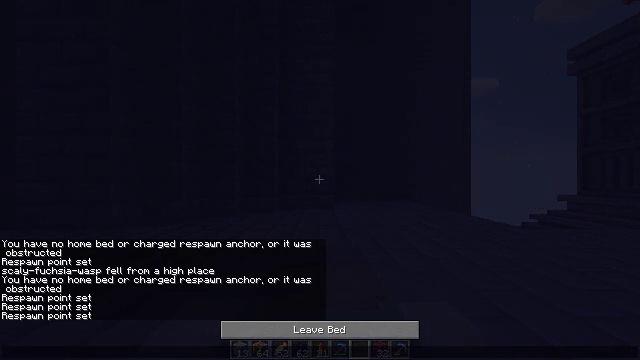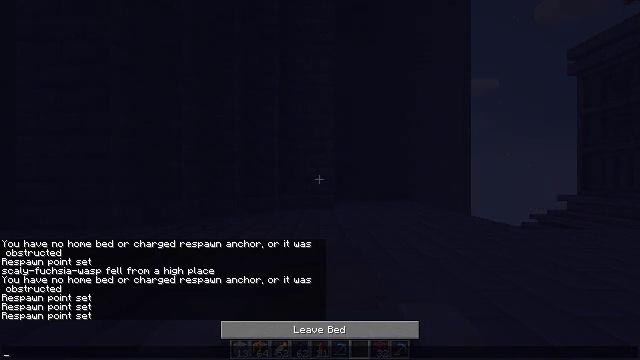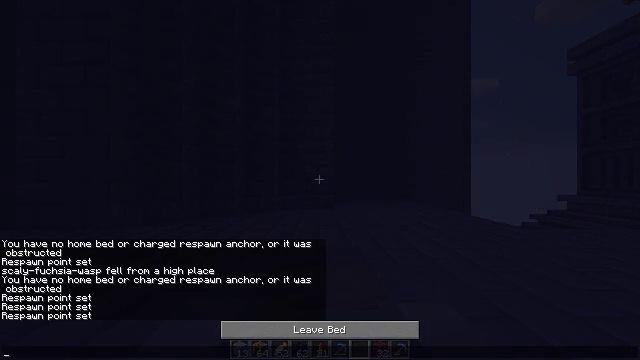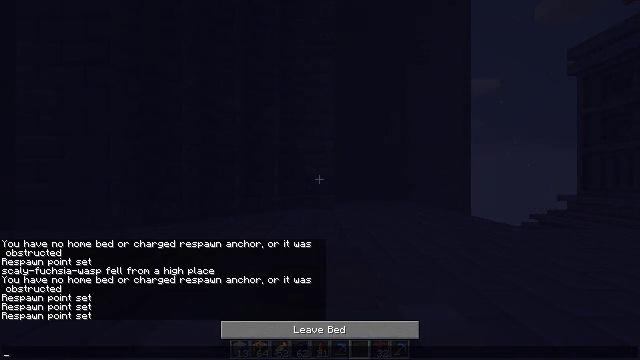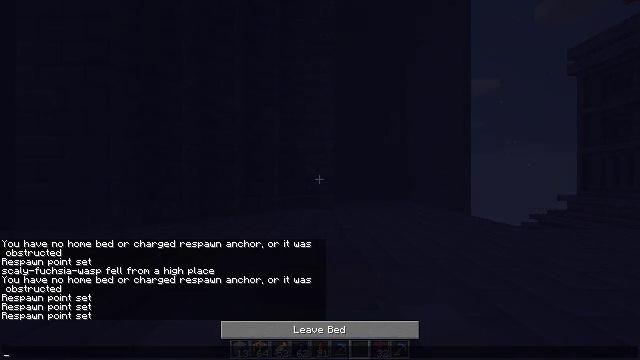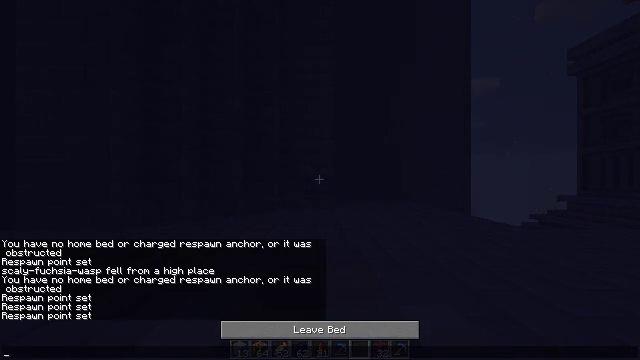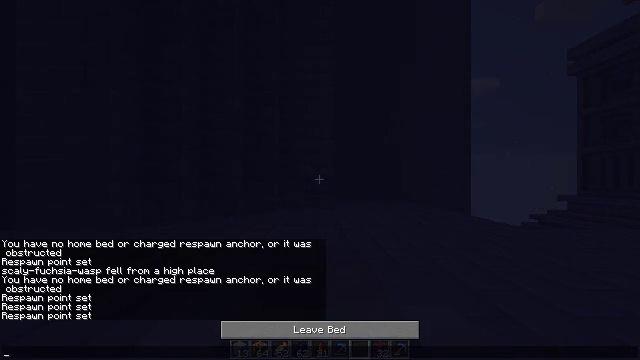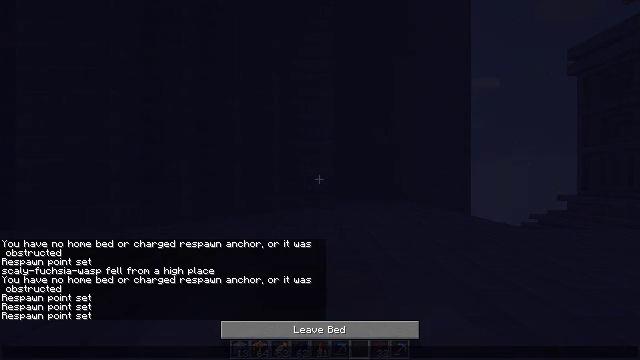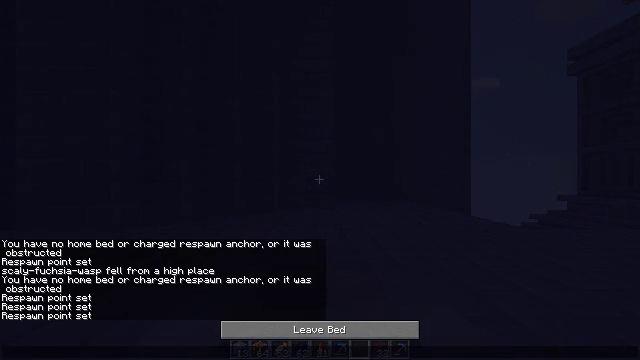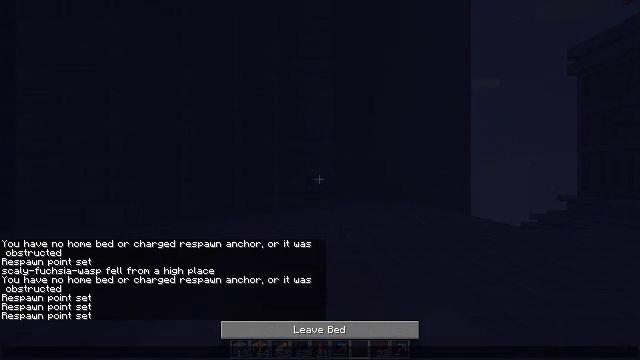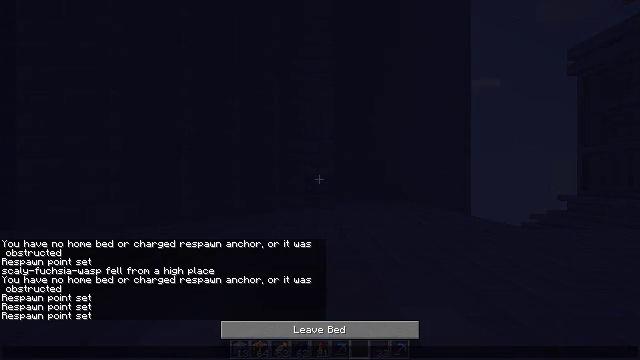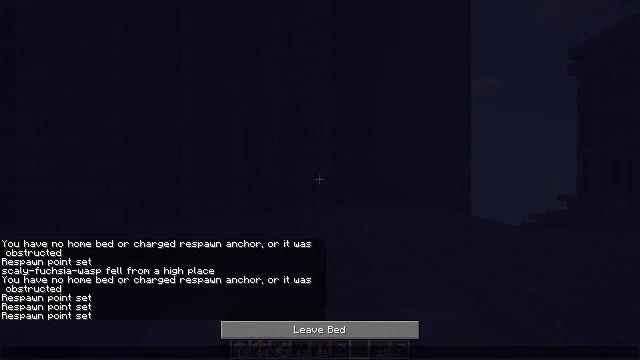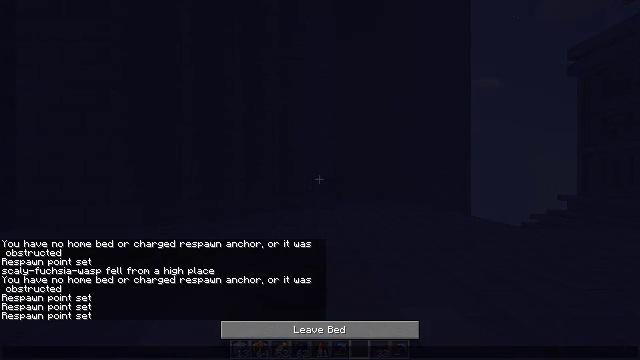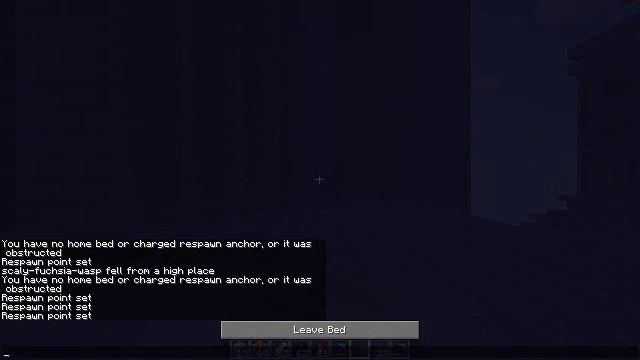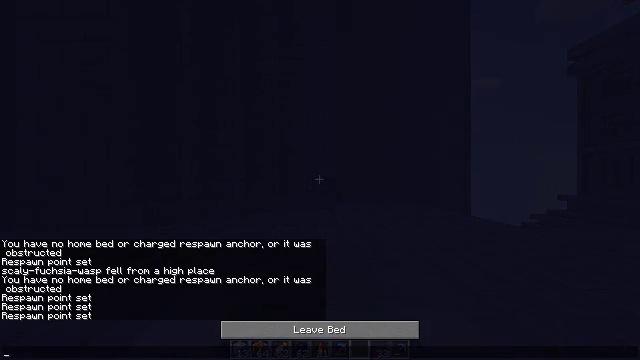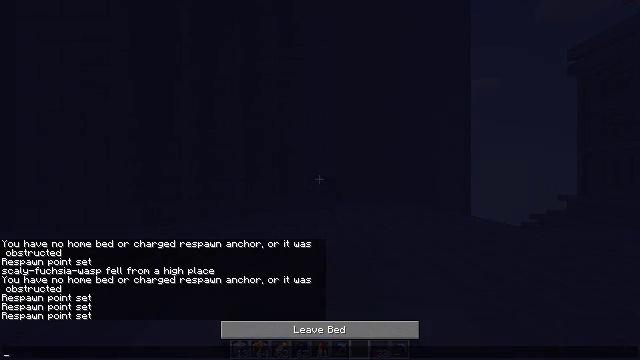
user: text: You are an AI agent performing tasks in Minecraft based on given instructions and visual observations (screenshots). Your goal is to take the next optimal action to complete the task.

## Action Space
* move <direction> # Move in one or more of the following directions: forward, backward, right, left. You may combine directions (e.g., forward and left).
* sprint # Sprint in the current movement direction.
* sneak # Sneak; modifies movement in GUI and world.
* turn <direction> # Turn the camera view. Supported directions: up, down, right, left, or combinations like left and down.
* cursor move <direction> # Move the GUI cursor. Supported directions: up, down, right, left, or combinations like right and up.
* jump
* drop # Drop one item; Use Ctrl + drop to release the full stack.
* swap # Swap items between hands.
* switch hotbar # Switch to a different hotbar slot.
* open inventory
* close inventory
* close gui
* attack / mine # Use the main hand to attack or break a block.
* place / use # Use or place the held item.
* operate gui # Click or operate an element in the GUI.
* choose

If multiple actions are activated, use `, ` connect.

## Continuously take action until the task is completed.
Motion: motion action
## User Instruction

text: Collect the light gray bed.
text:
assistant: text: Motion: no_op
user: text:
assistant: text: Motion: no_op
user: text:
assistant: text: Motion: no_op
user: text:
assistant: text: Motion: no_op
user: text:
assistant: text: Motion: no_op
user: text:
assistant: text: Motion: no_op
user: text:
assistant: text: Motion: no_op
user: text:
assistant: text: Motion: no_op
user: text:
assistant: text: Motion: no_op
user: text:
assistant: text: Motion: no_op
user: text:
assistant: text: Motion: no_op
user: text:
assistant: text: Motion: no_op
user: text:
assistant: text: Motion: no_op
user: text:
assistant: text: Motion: no_op
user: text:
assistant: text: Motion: no_op
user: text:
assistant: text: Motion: no_op
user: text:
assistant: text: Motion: no_op
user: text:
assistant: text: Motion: no_op
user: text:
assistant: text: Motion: close gui
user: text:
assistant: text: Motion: no_op
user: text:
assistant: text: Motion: no_op
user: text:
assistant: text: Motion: no_op
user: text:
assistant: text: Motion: no_op
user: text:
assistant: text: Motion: no_op
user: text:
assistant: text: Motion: no_op
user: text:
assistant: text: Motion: no_op
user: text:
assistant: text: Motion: no_op
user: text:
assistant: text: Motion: no_op
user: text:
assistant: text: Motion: no_op
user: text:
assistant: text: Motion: no_op